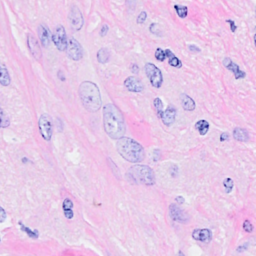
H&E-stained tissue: Breast